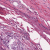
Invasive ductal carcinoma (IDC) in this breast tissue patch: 1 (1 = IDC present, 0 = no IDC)